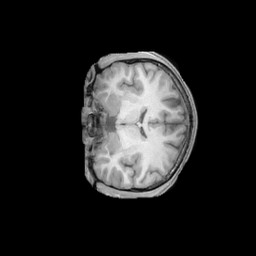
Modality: T1w
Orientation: coronal
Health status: ill
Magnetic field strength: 3 T